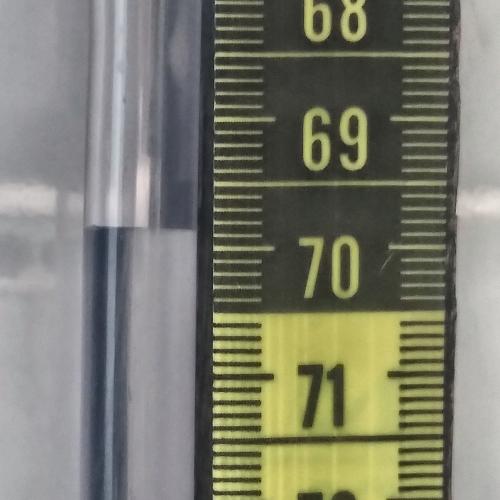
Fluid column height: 69.9 cm